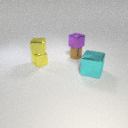
small purple metal cube behind small yellow metal cube